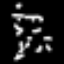
Label: airplane